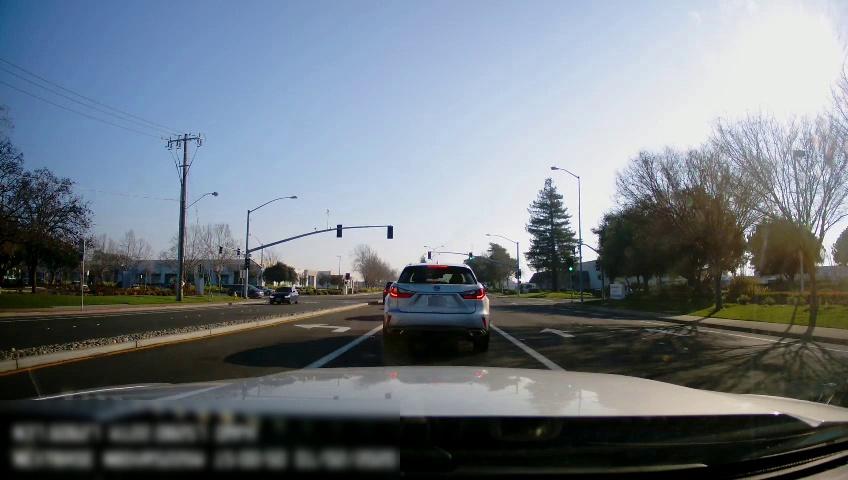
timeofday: Day
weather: Sunny
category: Drivable Space
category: Drivable Space
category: Vehicles | SUV
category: Vehicles | SUV
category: Vehicles | Car
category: Vehicles | SUV
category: Vehicles | Car
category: Lanes | Current Lane
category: Lanes | Alternate Lane
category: Lanes | Current Lane
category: Lanes | Alternate Lane